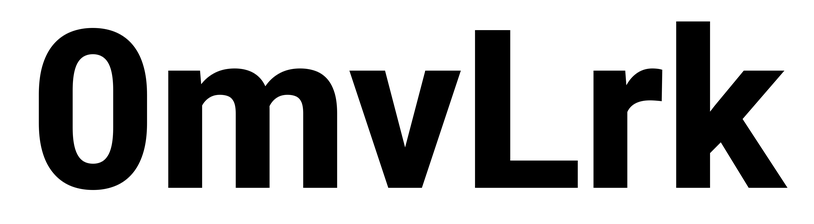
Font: Roboto_ExtraBold